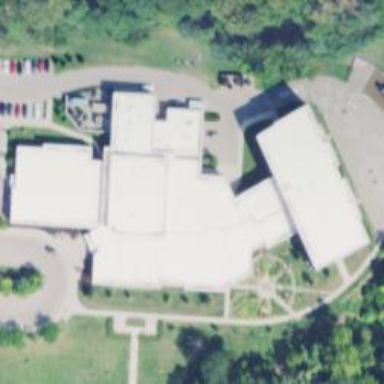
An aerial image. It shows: School building.